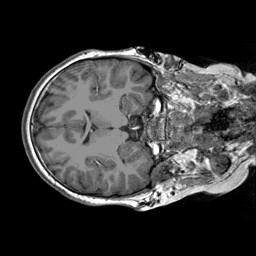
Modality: T1w
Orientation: axial
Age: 10
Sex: male
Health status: ill